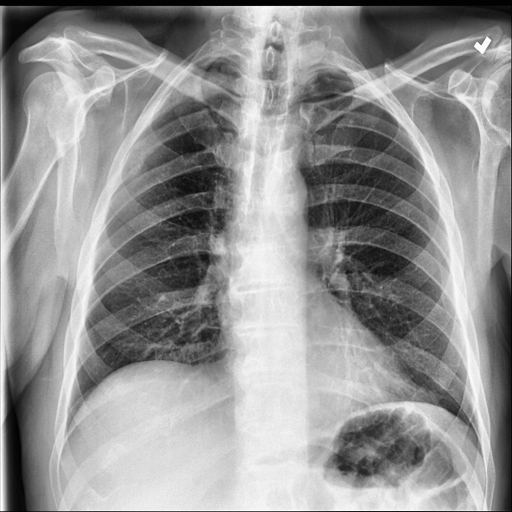
Finding: NORMAL